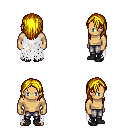
a pixel art fantasy rpg character, male body template, human, tanned skin, white tattered cape, metal pants, blonde long hairstyle, black shoes, four views (front, back, left, right), 2x2 character sprite sheet, small pixel art, hard edges, no anti-aliasing